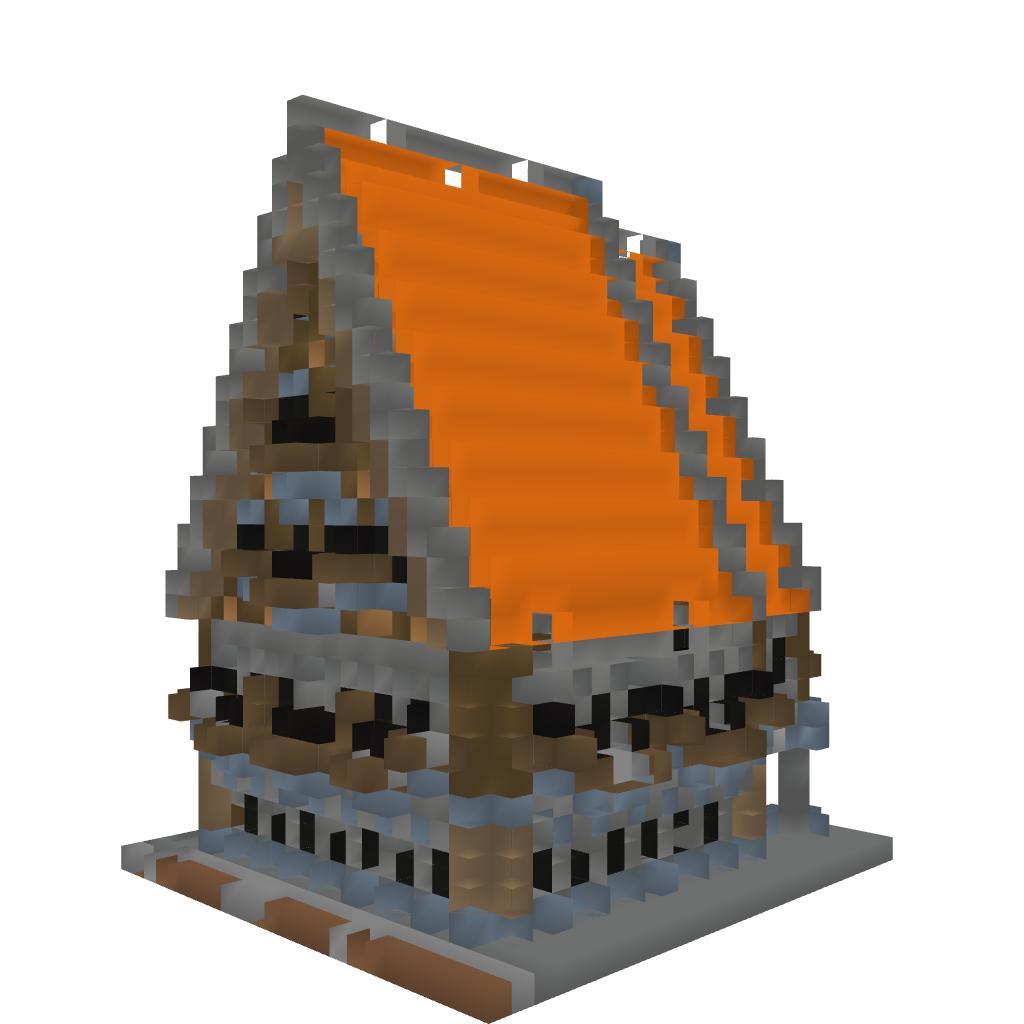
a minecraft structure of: Medieval House 1